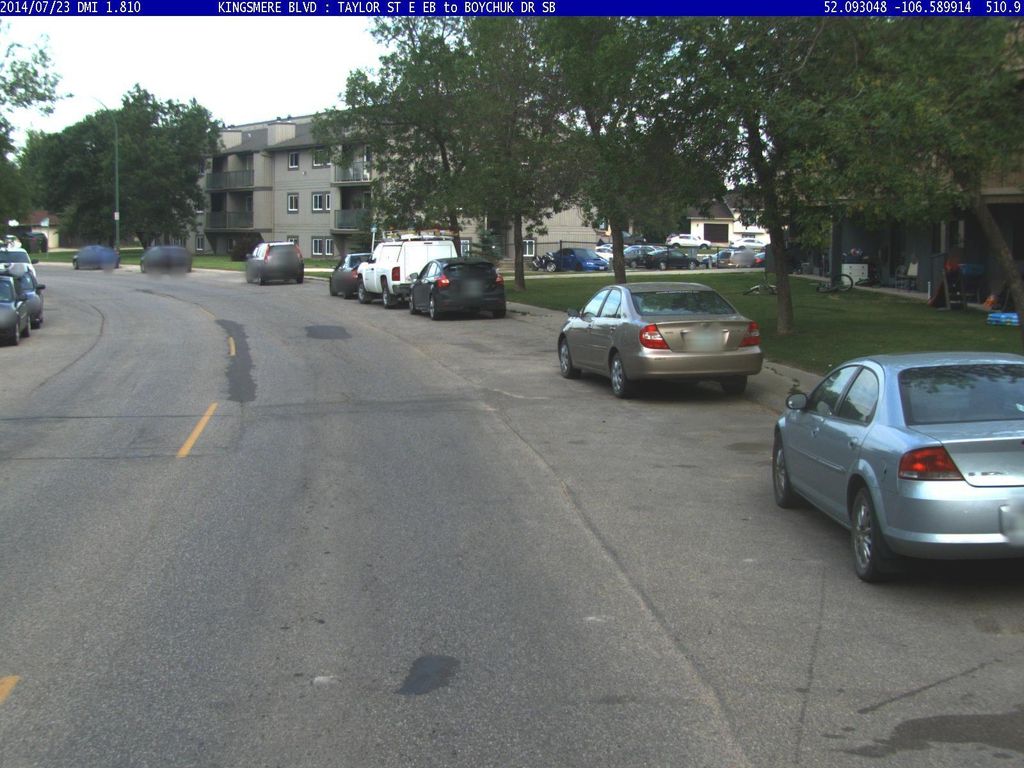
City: saskatoon